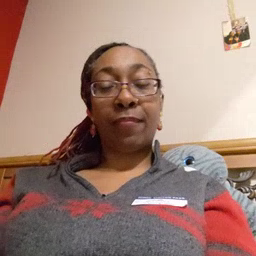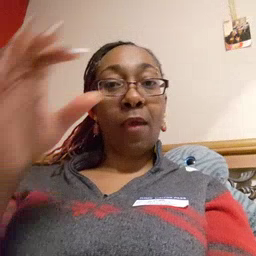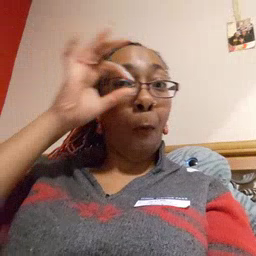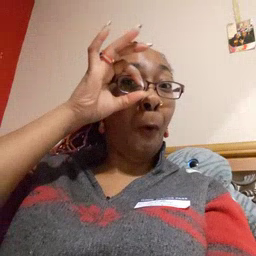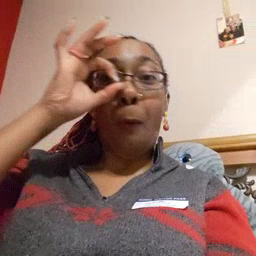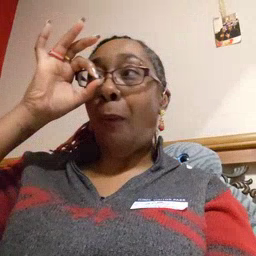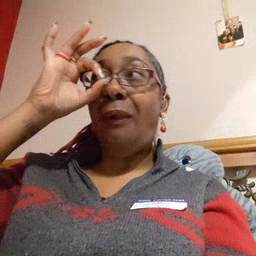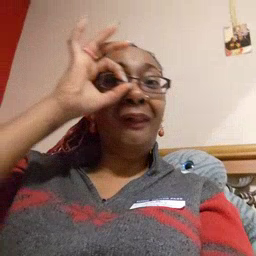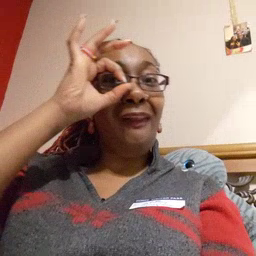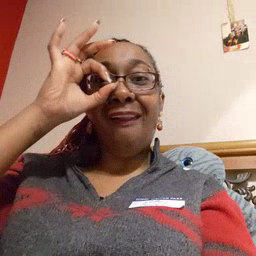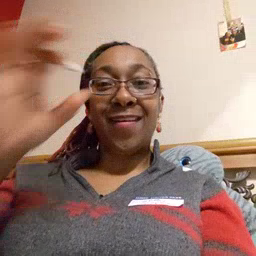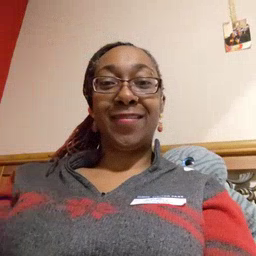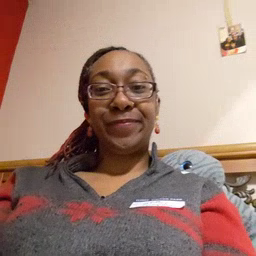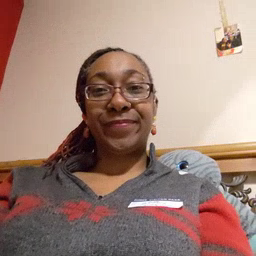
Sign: owl